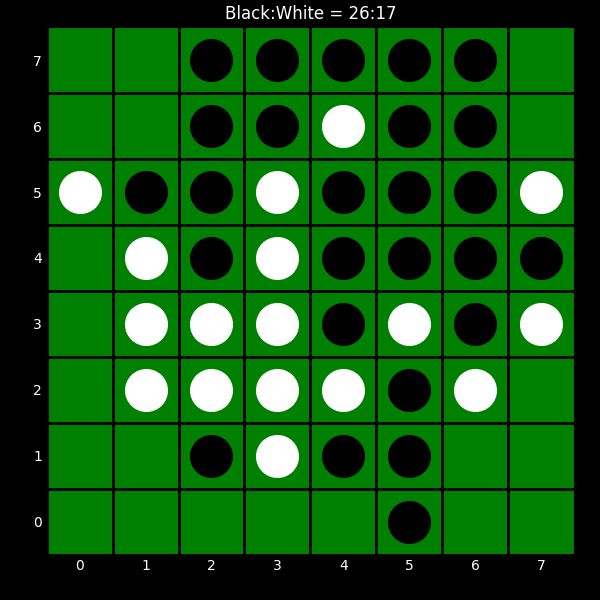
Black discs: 26
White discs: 17